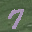
Label: 7